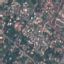
Land use / land cover class: Residential